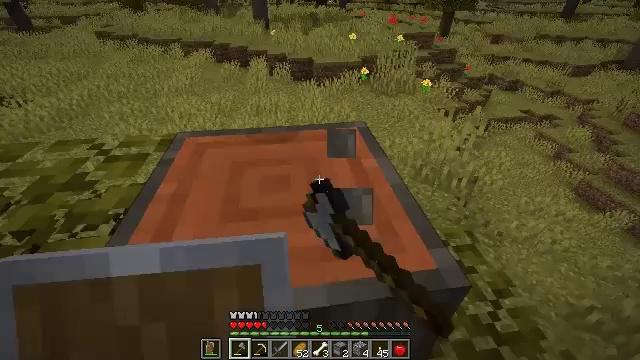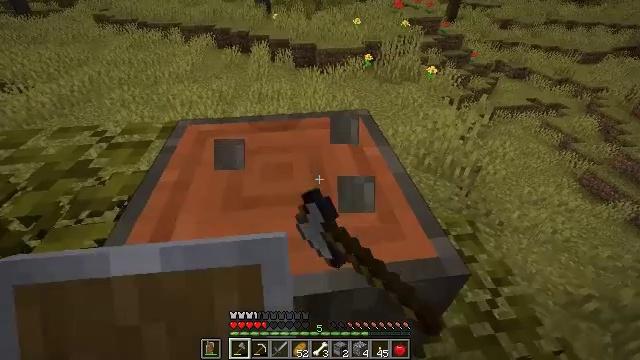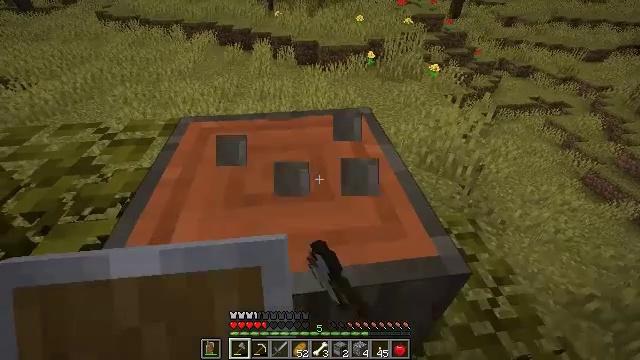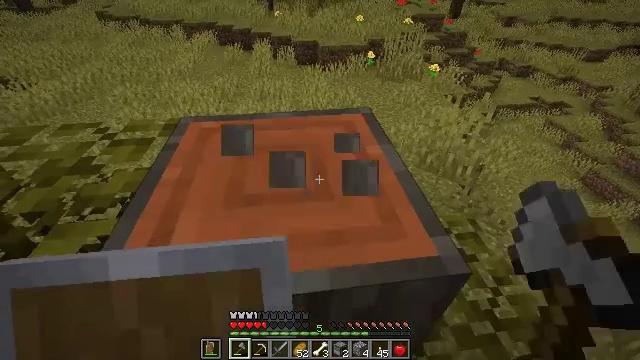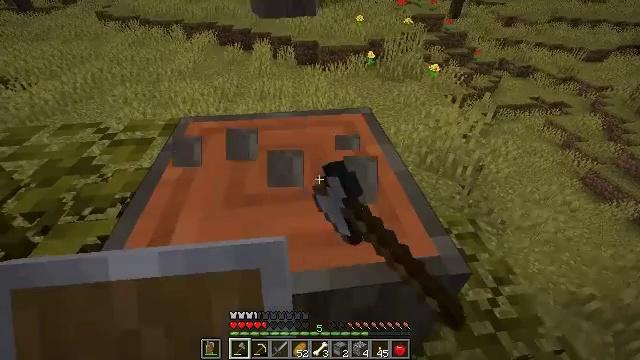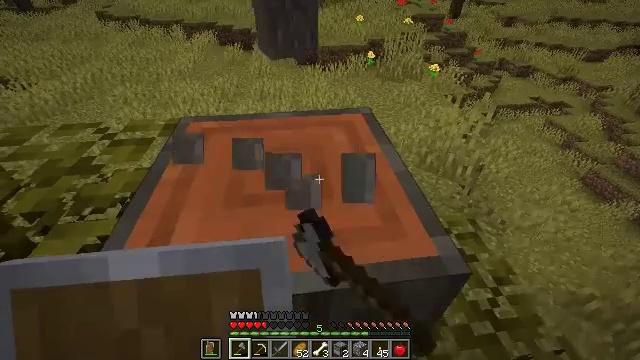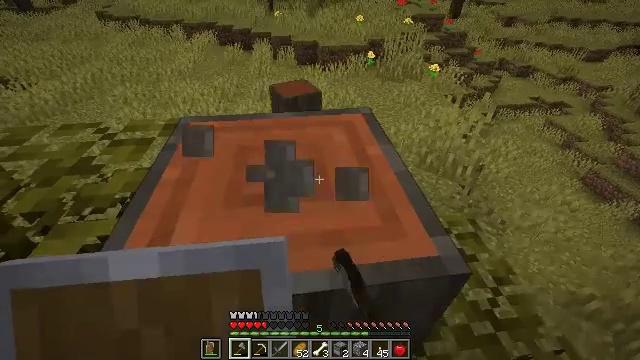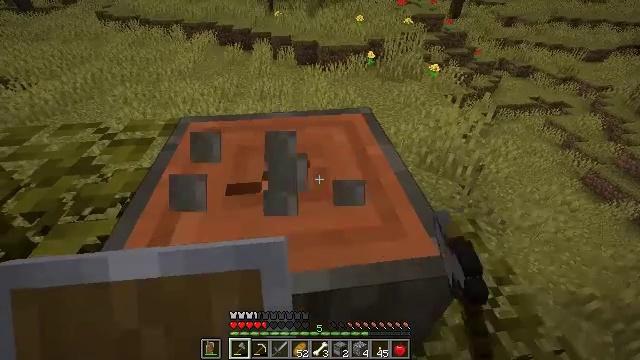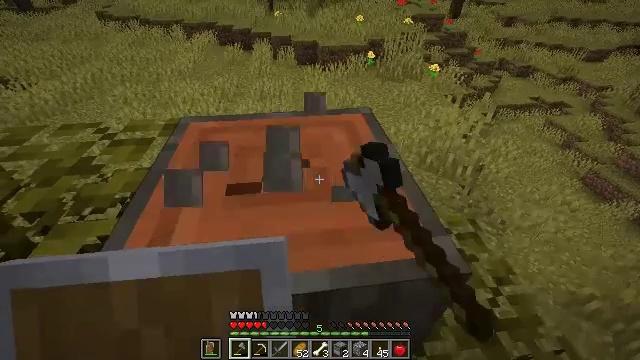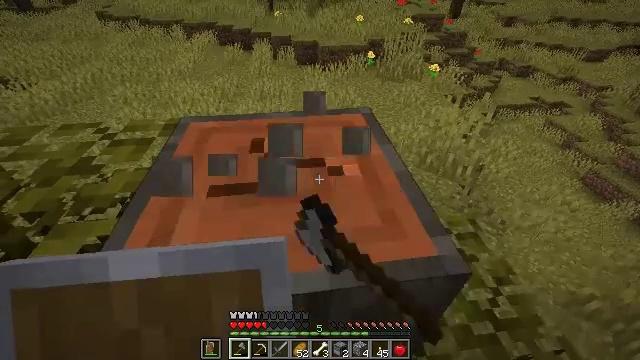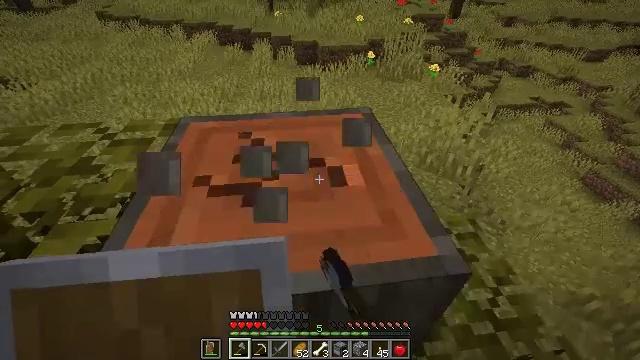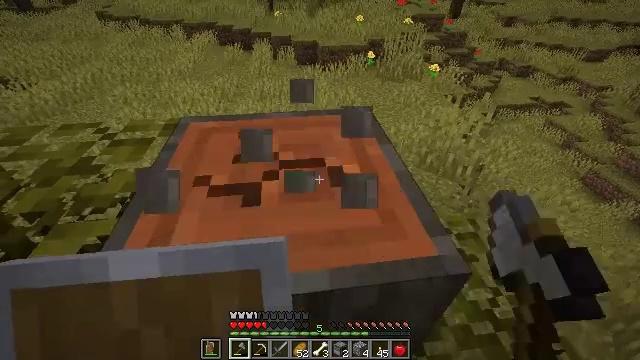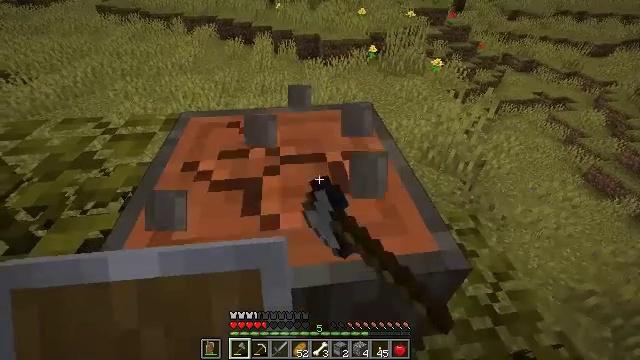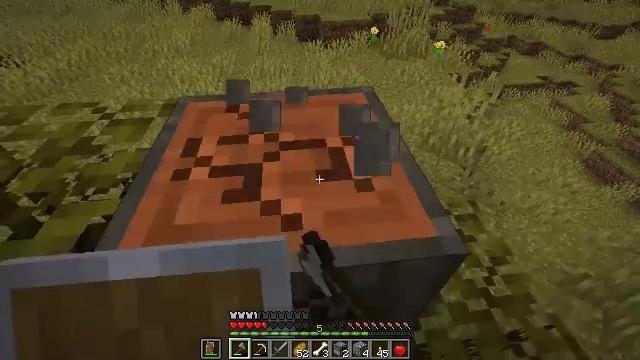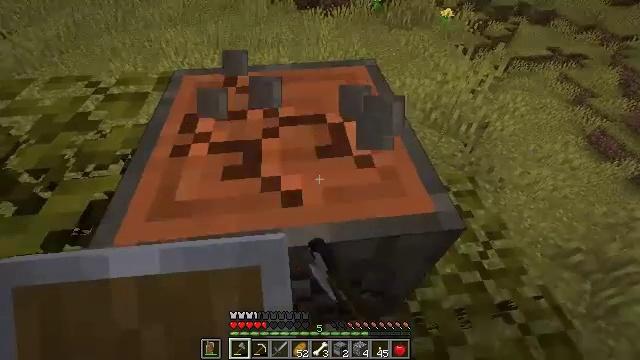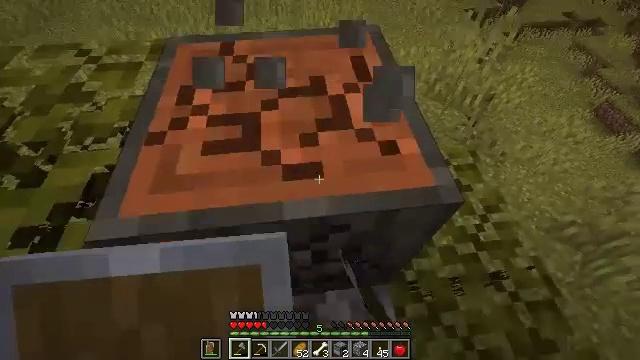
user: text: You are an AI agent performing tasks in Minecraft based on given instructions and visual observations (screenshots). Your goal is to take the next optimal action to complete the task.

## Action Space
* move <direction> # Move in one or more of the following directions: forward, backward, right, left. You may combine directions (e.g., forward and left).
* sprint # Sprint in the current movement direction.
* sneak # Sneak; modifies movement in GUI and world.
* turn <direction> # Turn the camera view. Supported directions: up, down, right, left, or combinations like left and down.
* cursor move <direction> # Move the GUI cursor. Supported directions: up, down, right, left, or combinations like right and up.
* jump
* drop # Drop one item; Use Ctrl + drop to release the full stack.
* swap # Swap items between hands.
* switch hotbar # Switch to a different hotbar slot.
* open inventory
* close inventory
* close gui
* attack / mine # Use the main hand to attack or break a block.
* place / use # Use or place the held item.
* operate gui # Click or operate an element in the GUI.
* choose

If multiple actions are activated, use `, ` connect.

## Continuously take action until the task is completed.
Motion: motion action
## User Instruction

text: Break the acacia log from the tree.
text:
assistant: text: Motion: turn down, attack / mine
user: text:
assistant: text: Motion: attack / mine
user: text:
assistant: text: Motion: attack / mine
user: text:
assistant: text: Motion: attack / mine
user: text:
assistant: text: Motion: attack / mine
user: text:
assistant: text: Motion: attack / mine
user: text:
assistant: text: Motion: attack / mine
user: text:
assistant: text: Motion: attack / mine
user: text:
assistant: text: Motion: attack / mine
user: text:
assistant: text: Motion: attack / mine
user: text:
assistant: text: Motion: attack / mine
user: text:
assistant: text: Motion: turn down, attack / mine
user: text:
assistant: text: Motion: turn down, attack / mine
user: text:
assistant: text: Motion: turn down, attack / mine
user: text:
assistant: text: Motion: turn down, attack / mine
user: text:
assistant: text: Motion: turn down, attack / mine
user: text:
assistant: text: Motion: turn down, attack / mine
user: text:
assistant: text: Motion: attack / mine
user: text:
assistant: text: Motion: attack / mine
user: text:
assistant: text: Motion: attack / mine
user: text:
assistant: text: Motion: attack / mine
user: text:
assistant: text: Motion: move forward, attack / mine
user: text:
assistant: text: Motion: move forward, turn down, attack / mine
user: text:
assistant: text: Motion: attack / mine